Question: I need to build a grid layout that resembles the following:

I've got three four set up but am encountering situations where I need the row span for my div across two rows. Rows 2 and 3 need an object that sits between two rows centered. Is this at all possible?
Thanks in advance!
EDIT (CODE):
'''
<style type="text/css">
.fill-row-1 {
width: 100%;
}
.fill-row-2 {
width: 100%;
}
.fill-row-3 {
width: 100%;
}
.fill-row-4 {
width: 100%;
}
.circular-btn {
width: 100px !important;
height: 100px !important;
border-radius: 50% !important;
}
</style>
<script type="text/javascript">
$(document).ready(function () {
var row1Height = $('#row1').height();
$('.fill-row-1').css("height", row1Height);
var row2Height = $('#row2').height();
$('.fill-row-2').css("height", row2Height);
var row3Height = $('#row3').height();
$('.fill-row-3').css("height", row3Height);
var row4Height = $('#row4').height();
$('.fill-row-4').css("height", row4Height);
});
</script>
<div class="row" id="row1" style="text-align:center;">
<div class="col-md-2">
<div class="row">
<div class="col-md-6">
<input type="button" class="btn btn-default" value="#1"/>
</div>
<div class="col-md-6">
<input type="button" class="btn btn-default" value="#4" />
</div>
</div>
<div class="row">
<div class="col-md-6">
<input type="button" class="btn btn-default" value="#2" />
</div>
<div class="col-md-6">
<input type="button" class="btn btn-default" value="#5" />
</div>
</div>
<div class="row">
<div class="col-md-6">
<input type="button" class="btn btn-default" value="#3" />
</div>
<div class="col-md-6">
<input type="button" class="btn btn-default" value="#6" />
</div>
</div>
</div>
<div class="col-md-2">
<div class="row">
<div class="col-md-12">
<input type="button" class="btn btn-default fill-row-1" value="#1"/>
</div>
</div>
</div>
<div class="col-md-2">
<div class="row">
<div class="col-md-12">
<input type="button" class="btn btn-default fill-row-1" value="#2" />
</div>
</div>
</div>
<div class="col-md-2">
<div class="row">
<div class="col-md-12">
<input type="button" class="btn btn-default fill-row-1" value="#3" />
</div>
</div>
</div>
<div class="col-md-2">
<div class="row">
<div class="col-md-6">
<input type="button" class="btn btn-default" value="#1" />
</div>
<div class="col-md-6">
<input type="button" class="btn btn-default" value="#4" />
</div>
</div>
<div class="row">
<div class="col-md-6">
<input type="button" class="btn btn-default" value="#2" />
</div>
<div class="col-md-6">
<input type="button" class="btn btn-default" value="#5" />
</div>
</div>
<div class="row">
<div class="col-md-6">
<input type="button" class="btn btn-default" value="#3" />
</div>
<div class="col-md-6">
<input type="button" class="btn btn-default" value="#6" />
</div>
</div>
</div>
</div>
<div class="row" id="row2" style="text-align:center;">
<div class="col-md-2">
<input type="button" class="btn btn-default fill-row-2" value="#3" />
</div>
<div class="col-md-2">
<input type="button" class="btn circular-btn fill-row-2" value="#1" />
</div>
<div class="col-md-2 " >
<input type="button" class="btn circular-btn fill-row-2" value="#1" />
</div>
<div class="col-md-2">
<input type="button" class="btn circular-btn fill-row-2" value="#1" />
</div>
</div>
<div class="row" id="row3">
<div class="col-md-2">
</div>
</div>
<div class="row" id="row4">
<div class="col-md-2">
</div>
</div>
'''
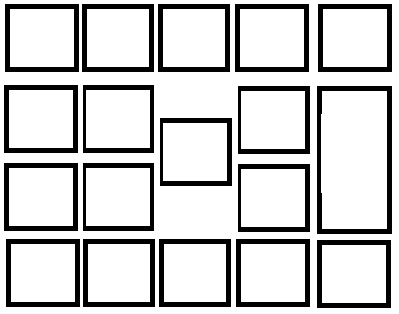
Answer: You can use which is much easier and straight-forword than bootstrap.
<URL> is the documentation from W3C.
You can find a cool <URL> from CSS-Tricks in order to understand the basics.
Take a look at my example below.
'''
body {
display: flex;
flex-flow: row wrap;
width: 100%;
height: 100%;
}
div {
display: flex;
width: 50px;
height: 50px;
border: 1px solid black;
margin: 3px;
}
.sc div {
display: flex;
background-color: lightgray;
}
#fx {
height: 106px;
background-color: lightblue;
}
section {
display: flex;
flex-flow: column wrap;
justify-content: space-between;
}
'''
'''
<section>
<div></div>
<div></div>
<div></div>
<div></div>
</section>
<section>
<div></div>
<div></div>
<div></div>
<div></div>
</section>
<section class=sc>
<div></div>
<div></div>
<div></div>
</section>
<section>
<div></div>
<div></div>
<div></div>
<div></div>
</section>
<section>
<div></div>
<div id=fx></div>
<div></div>
</section>
'''